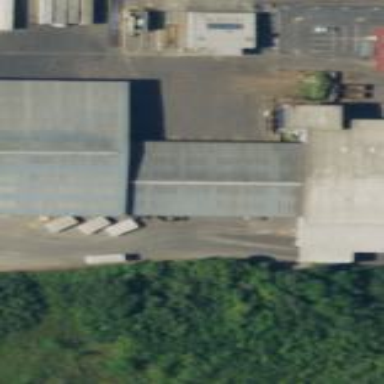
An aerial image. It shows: Warehouse.